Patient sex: M
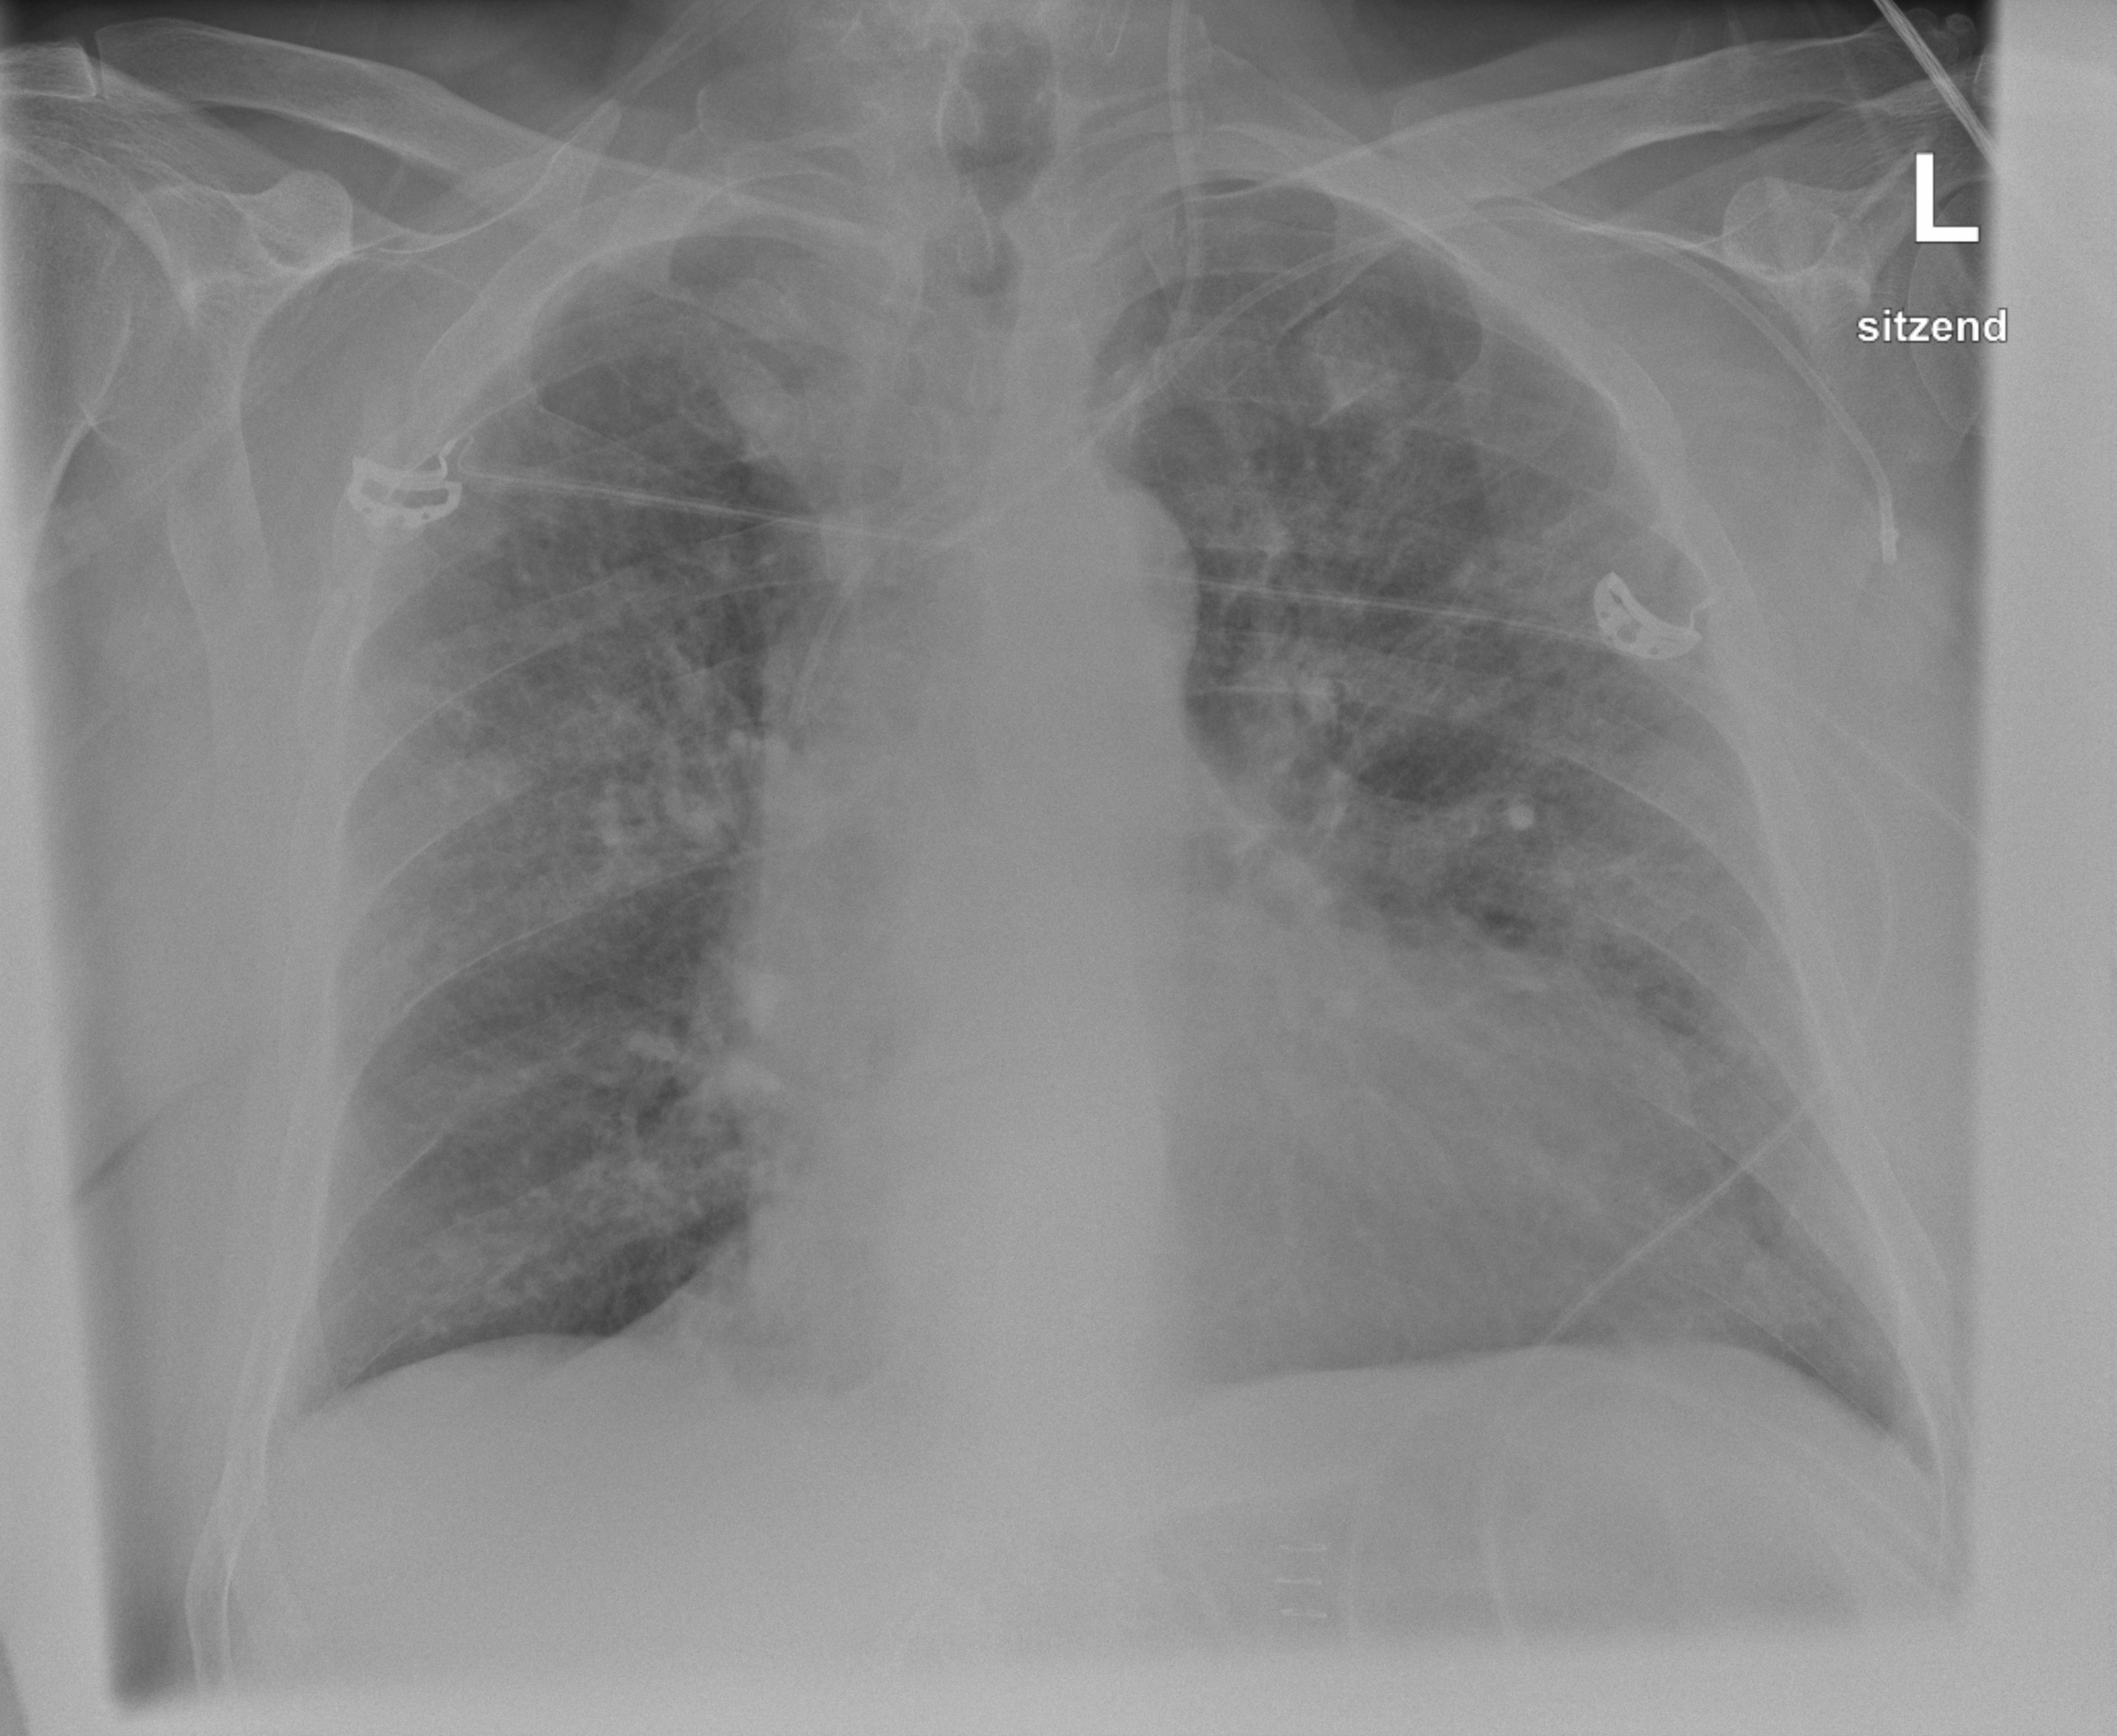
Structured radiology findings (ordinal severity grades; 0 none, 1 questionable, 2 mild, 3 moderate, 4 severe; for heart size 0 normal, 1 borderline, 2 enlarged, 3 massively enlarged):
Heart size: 2
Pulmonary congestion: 2
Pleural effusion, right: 0
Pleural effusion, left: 0
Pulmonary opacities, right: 2
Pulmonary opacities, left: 2
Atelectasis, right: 1
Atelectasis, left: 1